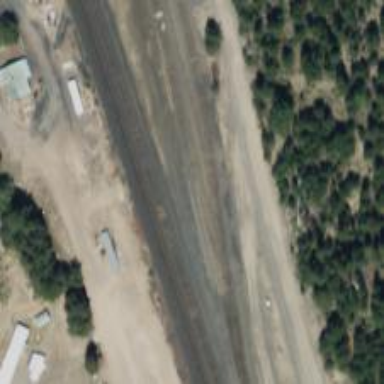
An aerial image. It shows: Railway siding for service.